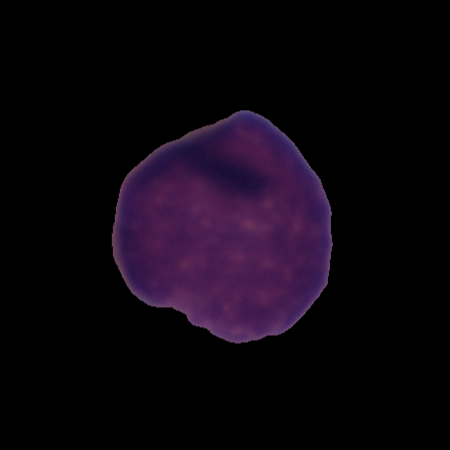
Label: healthy